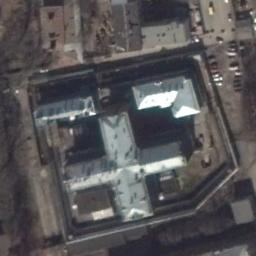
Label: church